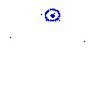
Particle: proton